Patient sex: M
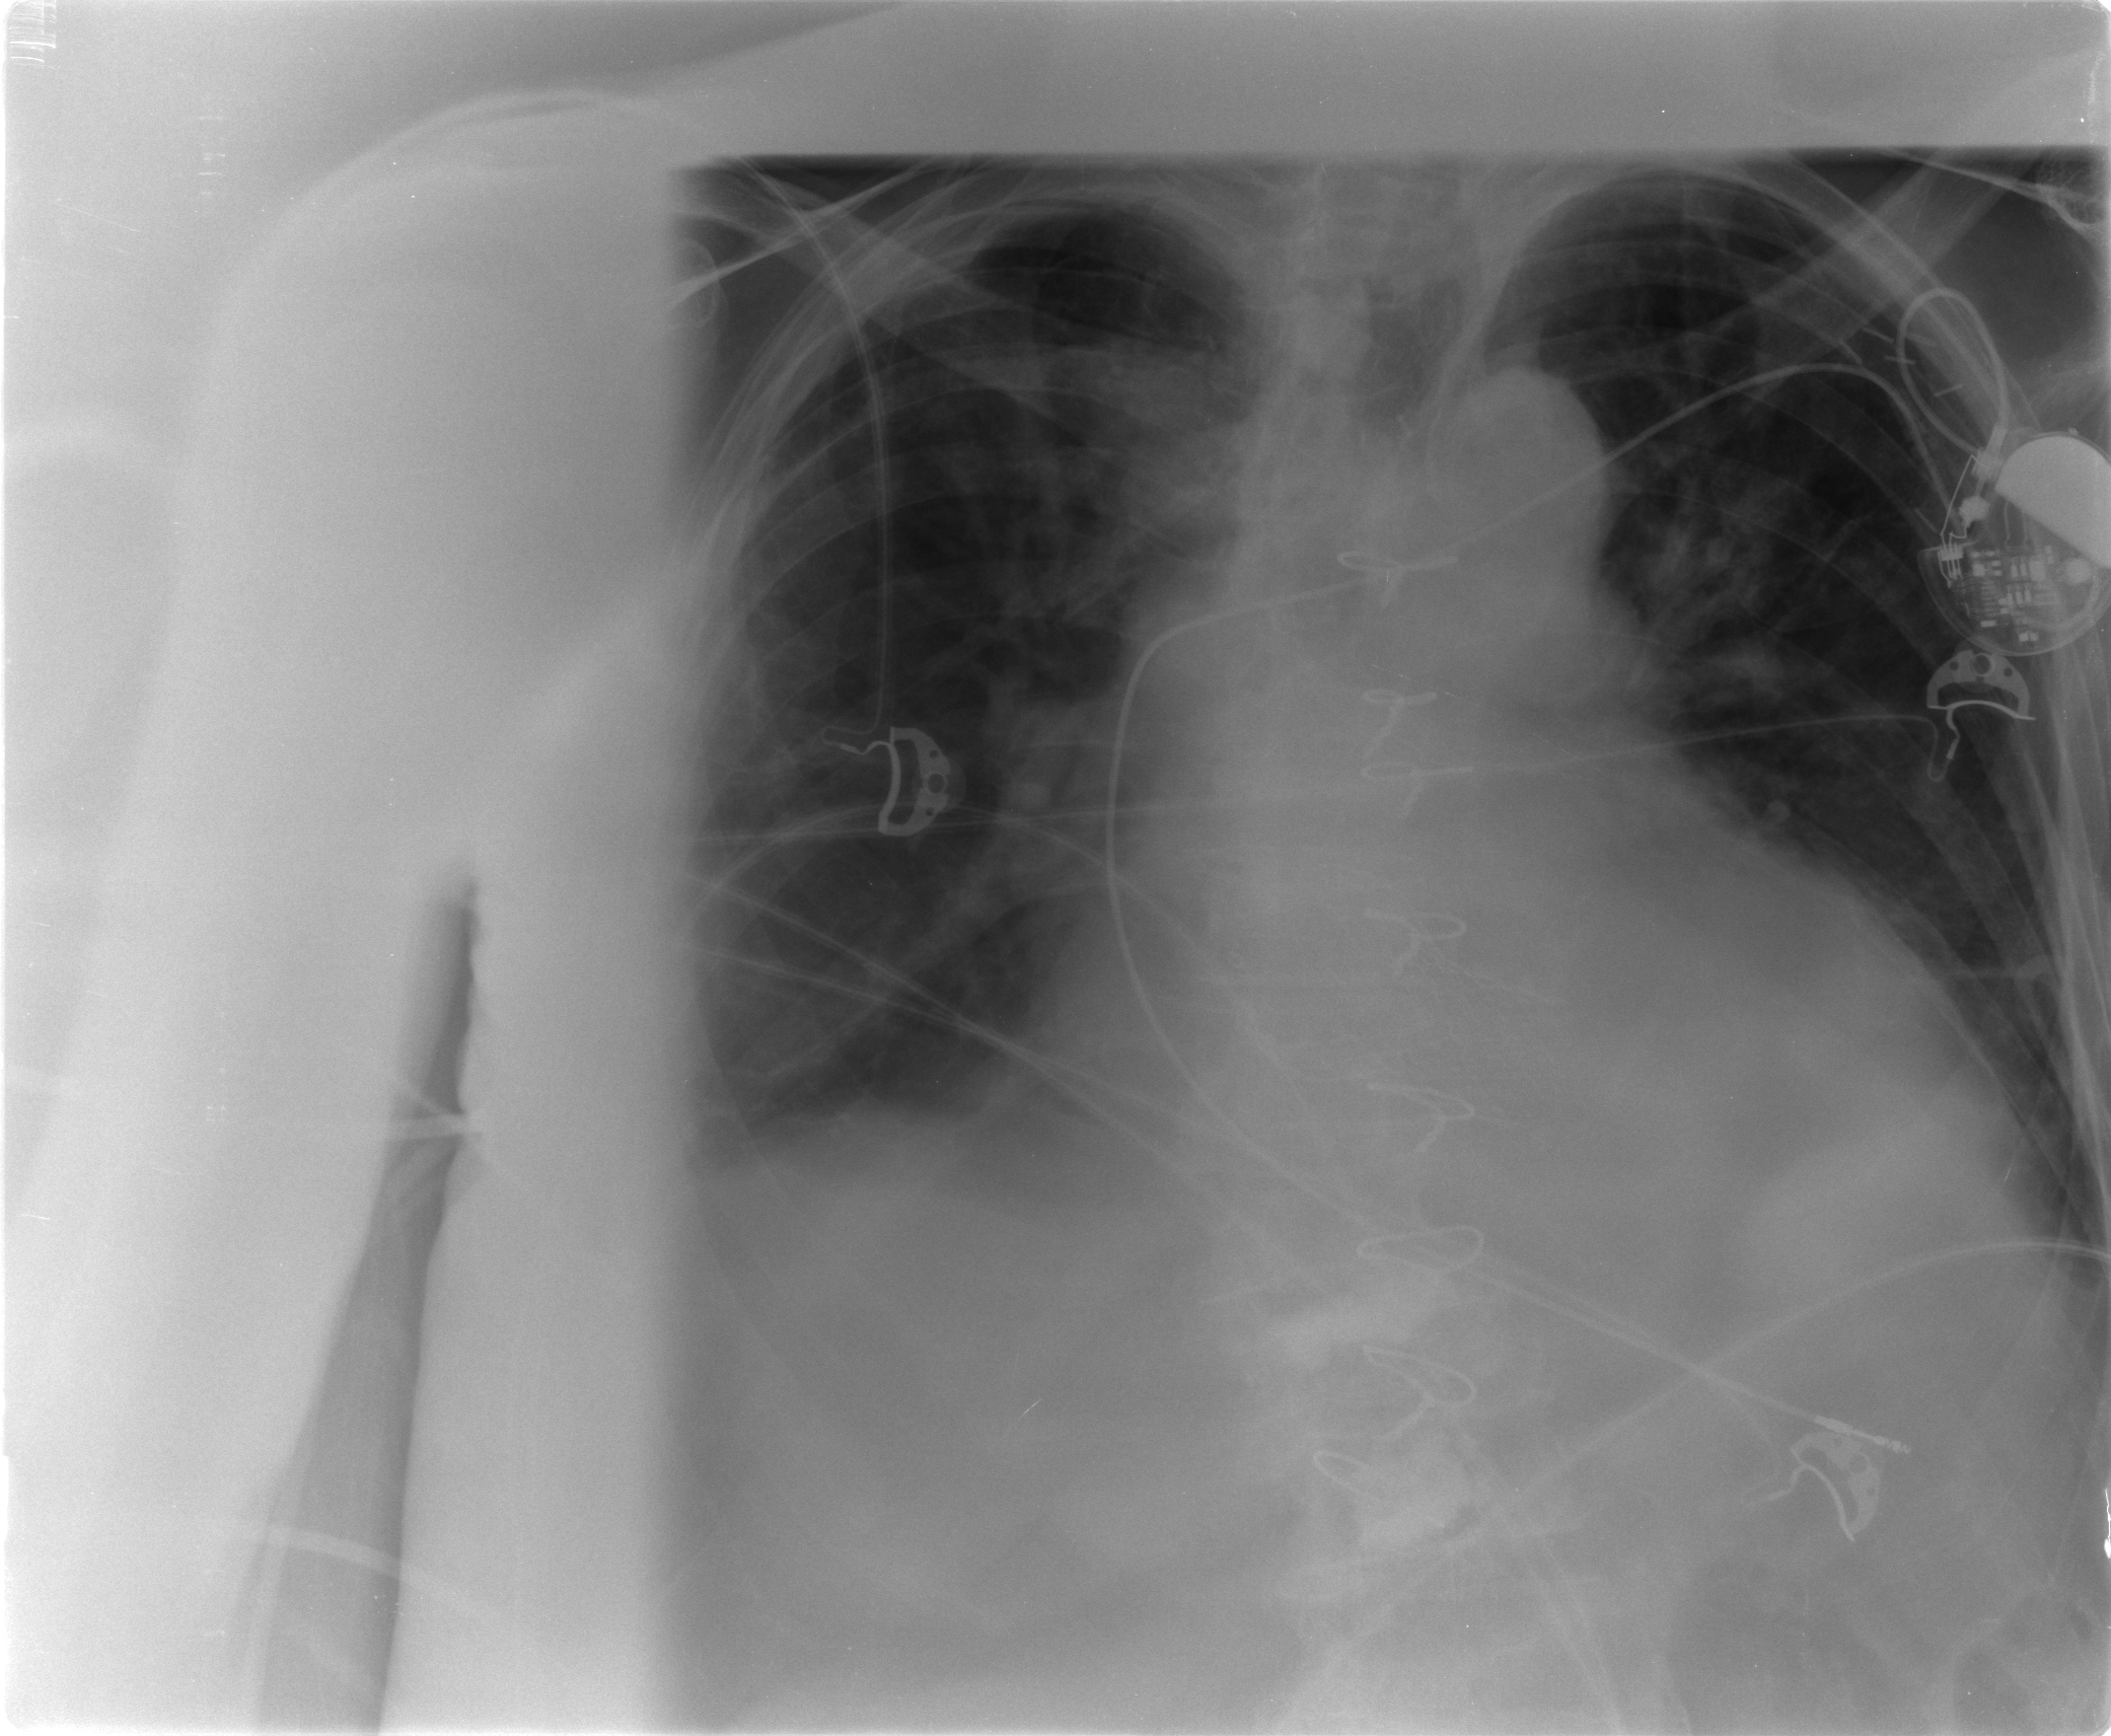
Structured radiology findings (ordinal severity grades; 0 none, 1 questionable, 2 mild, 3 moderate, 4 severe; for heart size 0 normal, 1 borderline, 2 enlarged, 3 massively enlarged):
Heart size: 2
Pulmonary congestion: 2
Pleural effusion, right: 2
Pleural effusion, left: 1
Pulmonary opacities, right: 2
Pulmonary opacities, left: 0
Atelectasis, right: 2
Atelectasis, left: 2